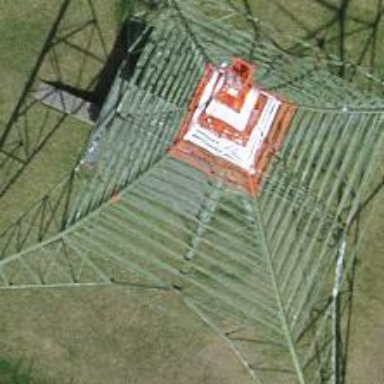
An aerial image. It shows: Communication tower.